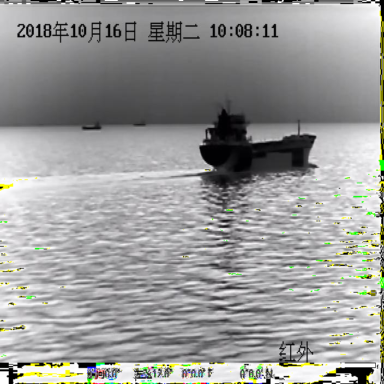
There are three liners in the infrared image.